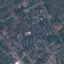
Land use / land cover class: Residential